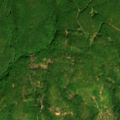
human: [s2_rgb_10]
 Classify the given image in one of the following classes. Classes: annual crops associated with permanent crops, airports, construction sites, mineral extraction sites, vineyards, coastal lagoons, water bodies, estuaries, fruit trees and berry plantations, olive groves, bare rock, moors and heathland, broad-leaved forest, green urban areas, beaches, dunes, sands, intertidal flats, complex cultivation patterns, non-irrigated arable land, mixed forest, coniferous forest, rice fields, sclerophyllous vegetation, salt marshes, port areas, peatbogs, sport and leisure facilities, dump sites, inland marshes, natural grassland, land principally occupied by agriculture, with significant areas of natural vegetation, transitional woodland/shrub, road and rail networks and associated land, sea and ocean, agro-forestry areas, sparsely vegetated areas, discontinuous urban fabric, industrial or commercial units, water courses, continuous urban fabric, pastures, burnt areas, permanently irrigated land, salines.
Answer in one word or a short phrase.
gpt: broad-leaved forest